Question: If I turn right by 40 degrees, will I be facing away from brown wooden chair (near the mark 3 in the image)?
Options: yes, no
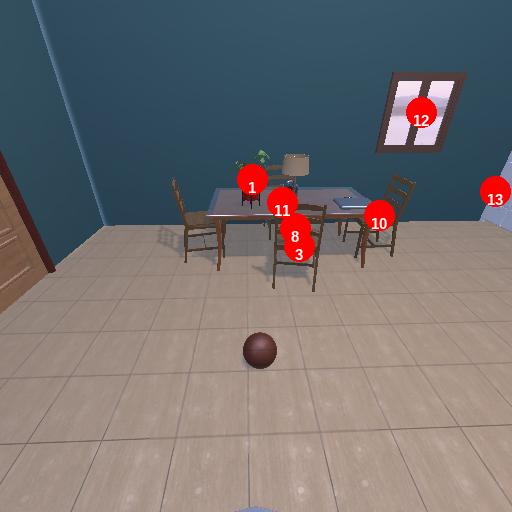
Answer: yes